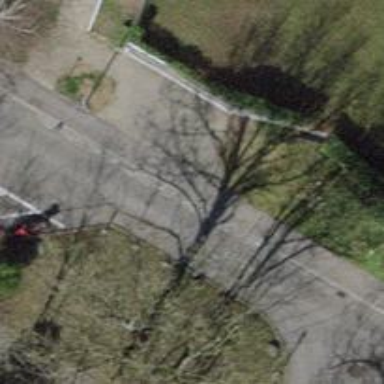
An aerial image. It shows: Traffic calming feature called choker.